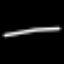
Label: line